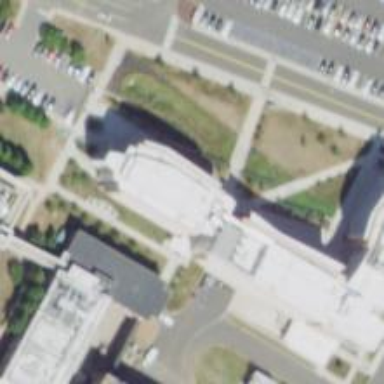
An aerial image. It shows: University building.